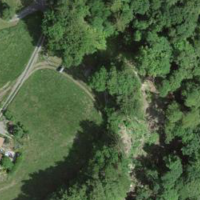
EUNIS habitat code: 41
Species observed at this site:
Lathyrus vernus
Cardamine heptaphylla
Asplenium scolopendrium
Mercurialis perennis